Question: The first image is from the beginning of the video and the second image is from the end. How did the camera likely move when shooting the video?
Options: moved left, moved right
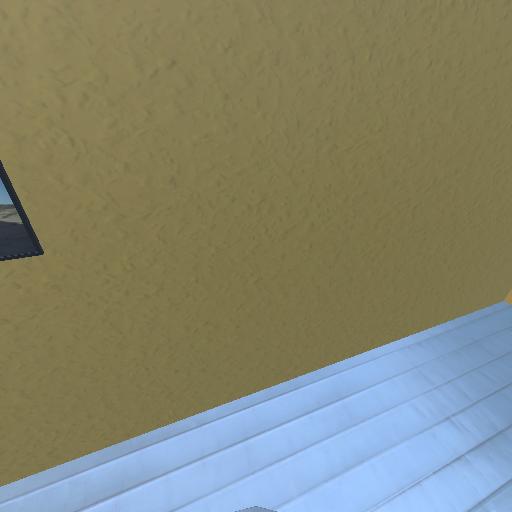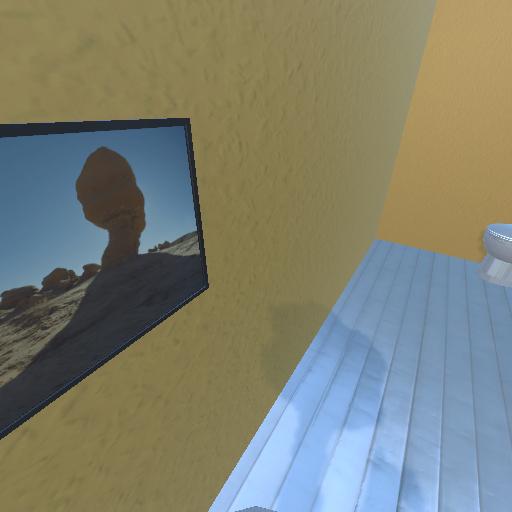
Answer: moved left